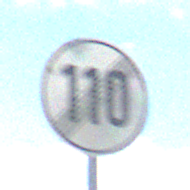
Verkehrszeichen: EndeGeschwindigkeit110
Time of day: Midday
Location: Outdoor (Nature)
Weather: PartlyCloudy
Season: NotSpecified
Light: Natural